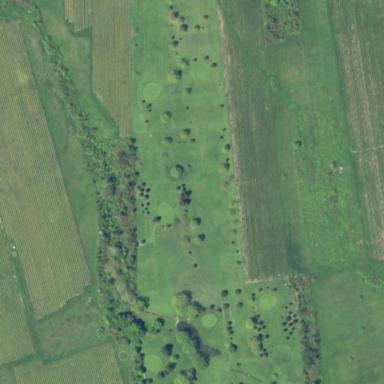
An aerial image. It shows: Golf course.